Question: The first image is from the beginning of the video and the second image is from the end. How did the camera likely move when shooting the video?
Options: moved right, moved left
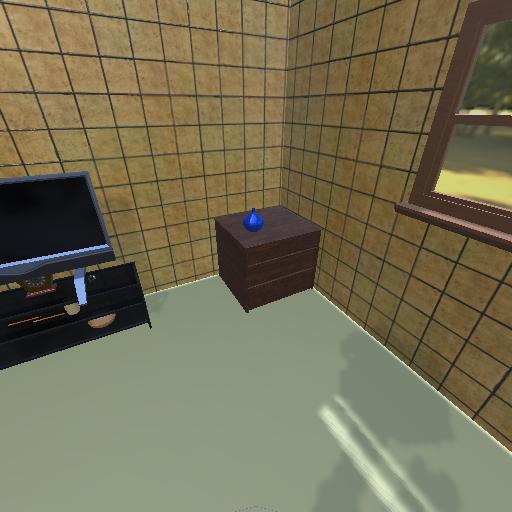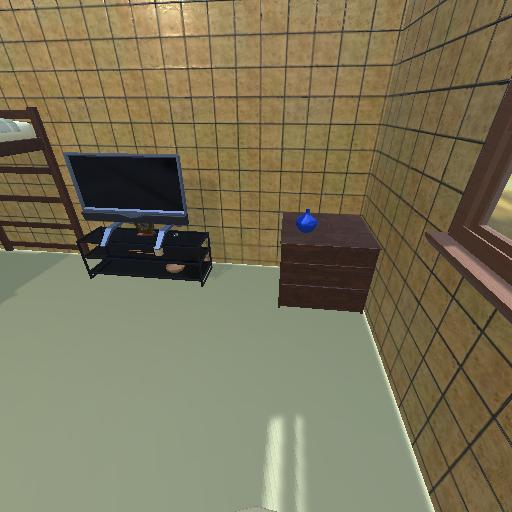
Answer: moved right